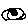
Label: moon